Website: walmart
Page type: payment
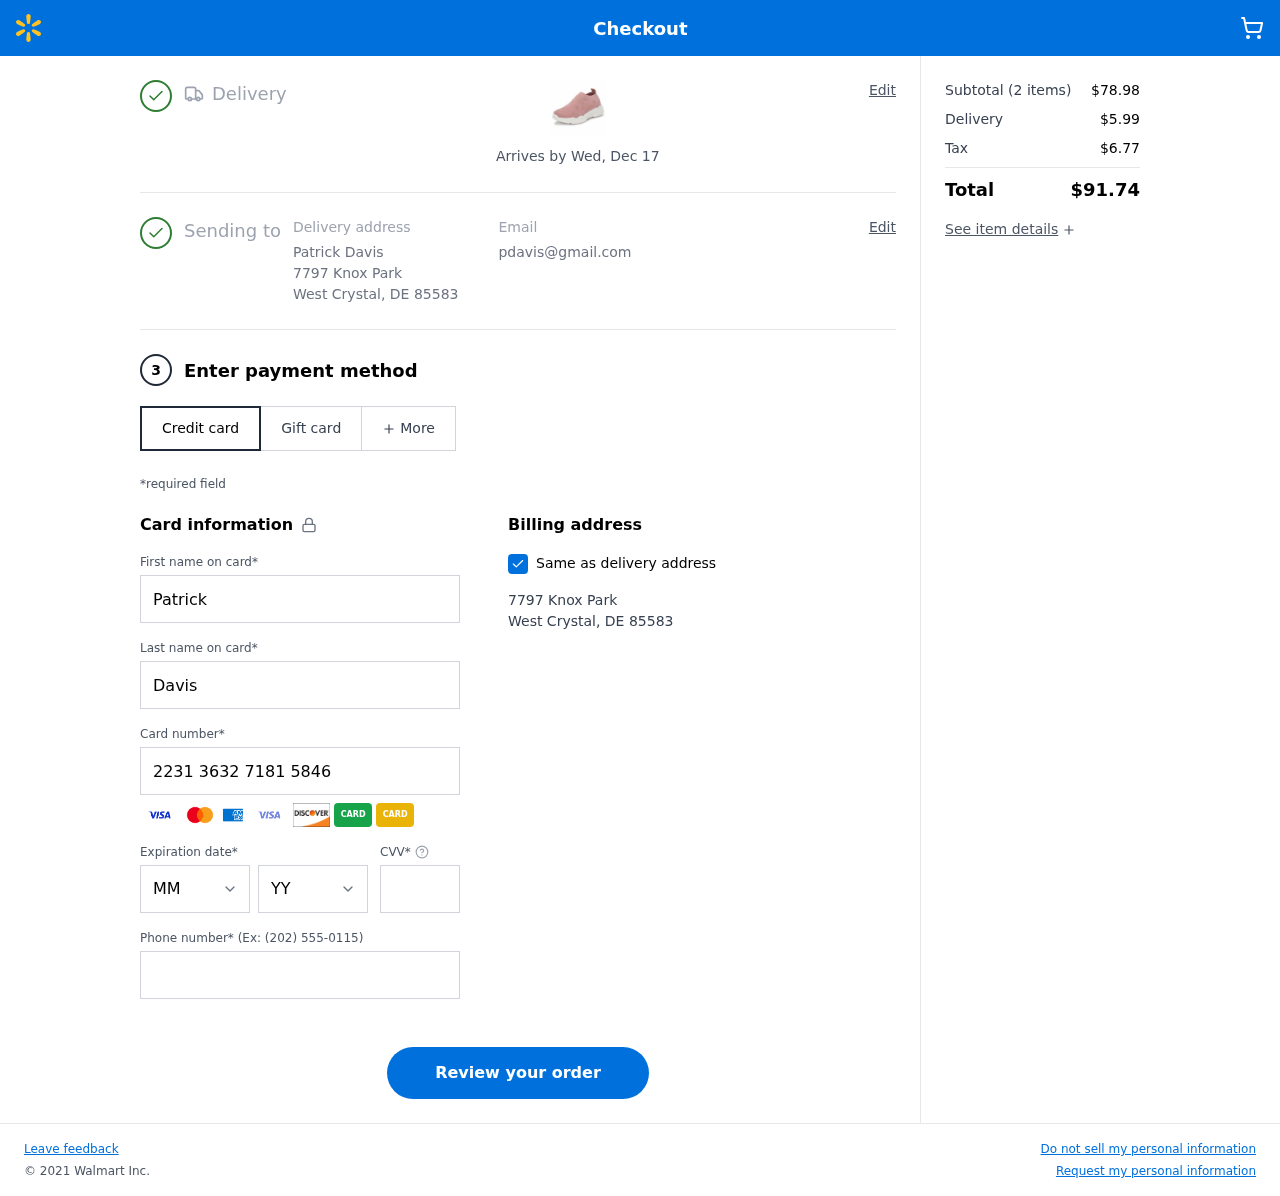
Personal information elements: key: PII_CARD_CVV
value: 317
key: PII_CARD_EXPIRY_MONTH
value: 11
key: PII_CARD_EXPIRY_YEAR
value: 28
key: PII_CARD_NUMBER
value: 2231 3632 7181 5846
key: PII_CITY
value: West Crystal
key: PII_EMAIL
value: pdavis@gmail.com
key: PII_FIRSTNAME
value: Patrick
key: PII_FULLNAME
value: Patrick Davis
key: PII_LASTNAME
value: Davis
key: PII_PHONE
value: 8224444574
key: PII_POSTCODE
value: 85583
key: PII_STATE_ABBR
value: DE
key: PII_STREET
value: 7797 Knox Park
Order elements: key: ORDER_DELIVERY_DATE
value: Arrives by Wed, Dec 17
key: ORDER_NUM_ITEMS
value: (2 items)
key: ORDER_SUBTOTAL
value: $78.98
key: ORDER_SHIPPING_COST
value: $5.99
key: ORDER_TAX
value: $6.77
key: ORDER_TOTAL
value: $91.74